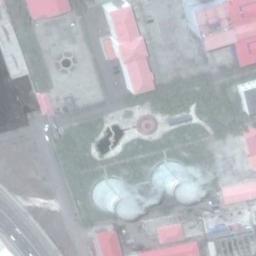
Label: thermal_power_station